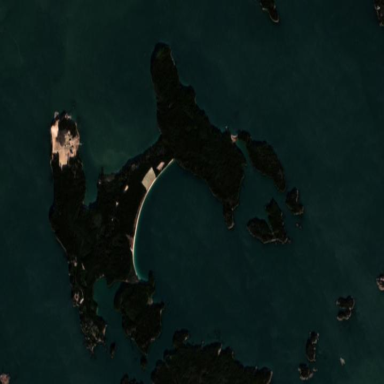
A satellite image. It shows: Island with natural coastline.